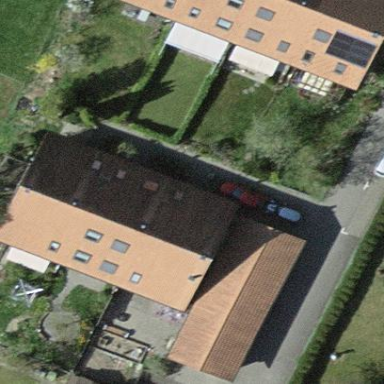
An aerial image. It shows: View of roof of building.